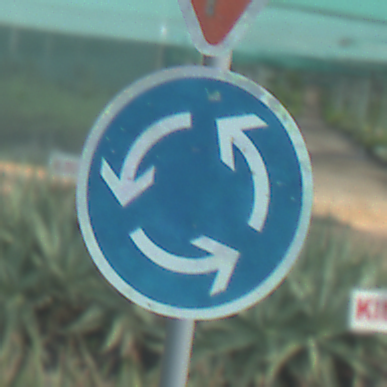
Verkehrszeichen: Kreisverkehr
Zusatzzeichen oben: VorfahrtGewaehren
Umgebung: Roofed, Special
Tageszeit: MorningAfternoon
Wetter: PartlyCloudy
Licht: Natural
Jahreszeit: NotSpecified
Kontrast: MediumContrast